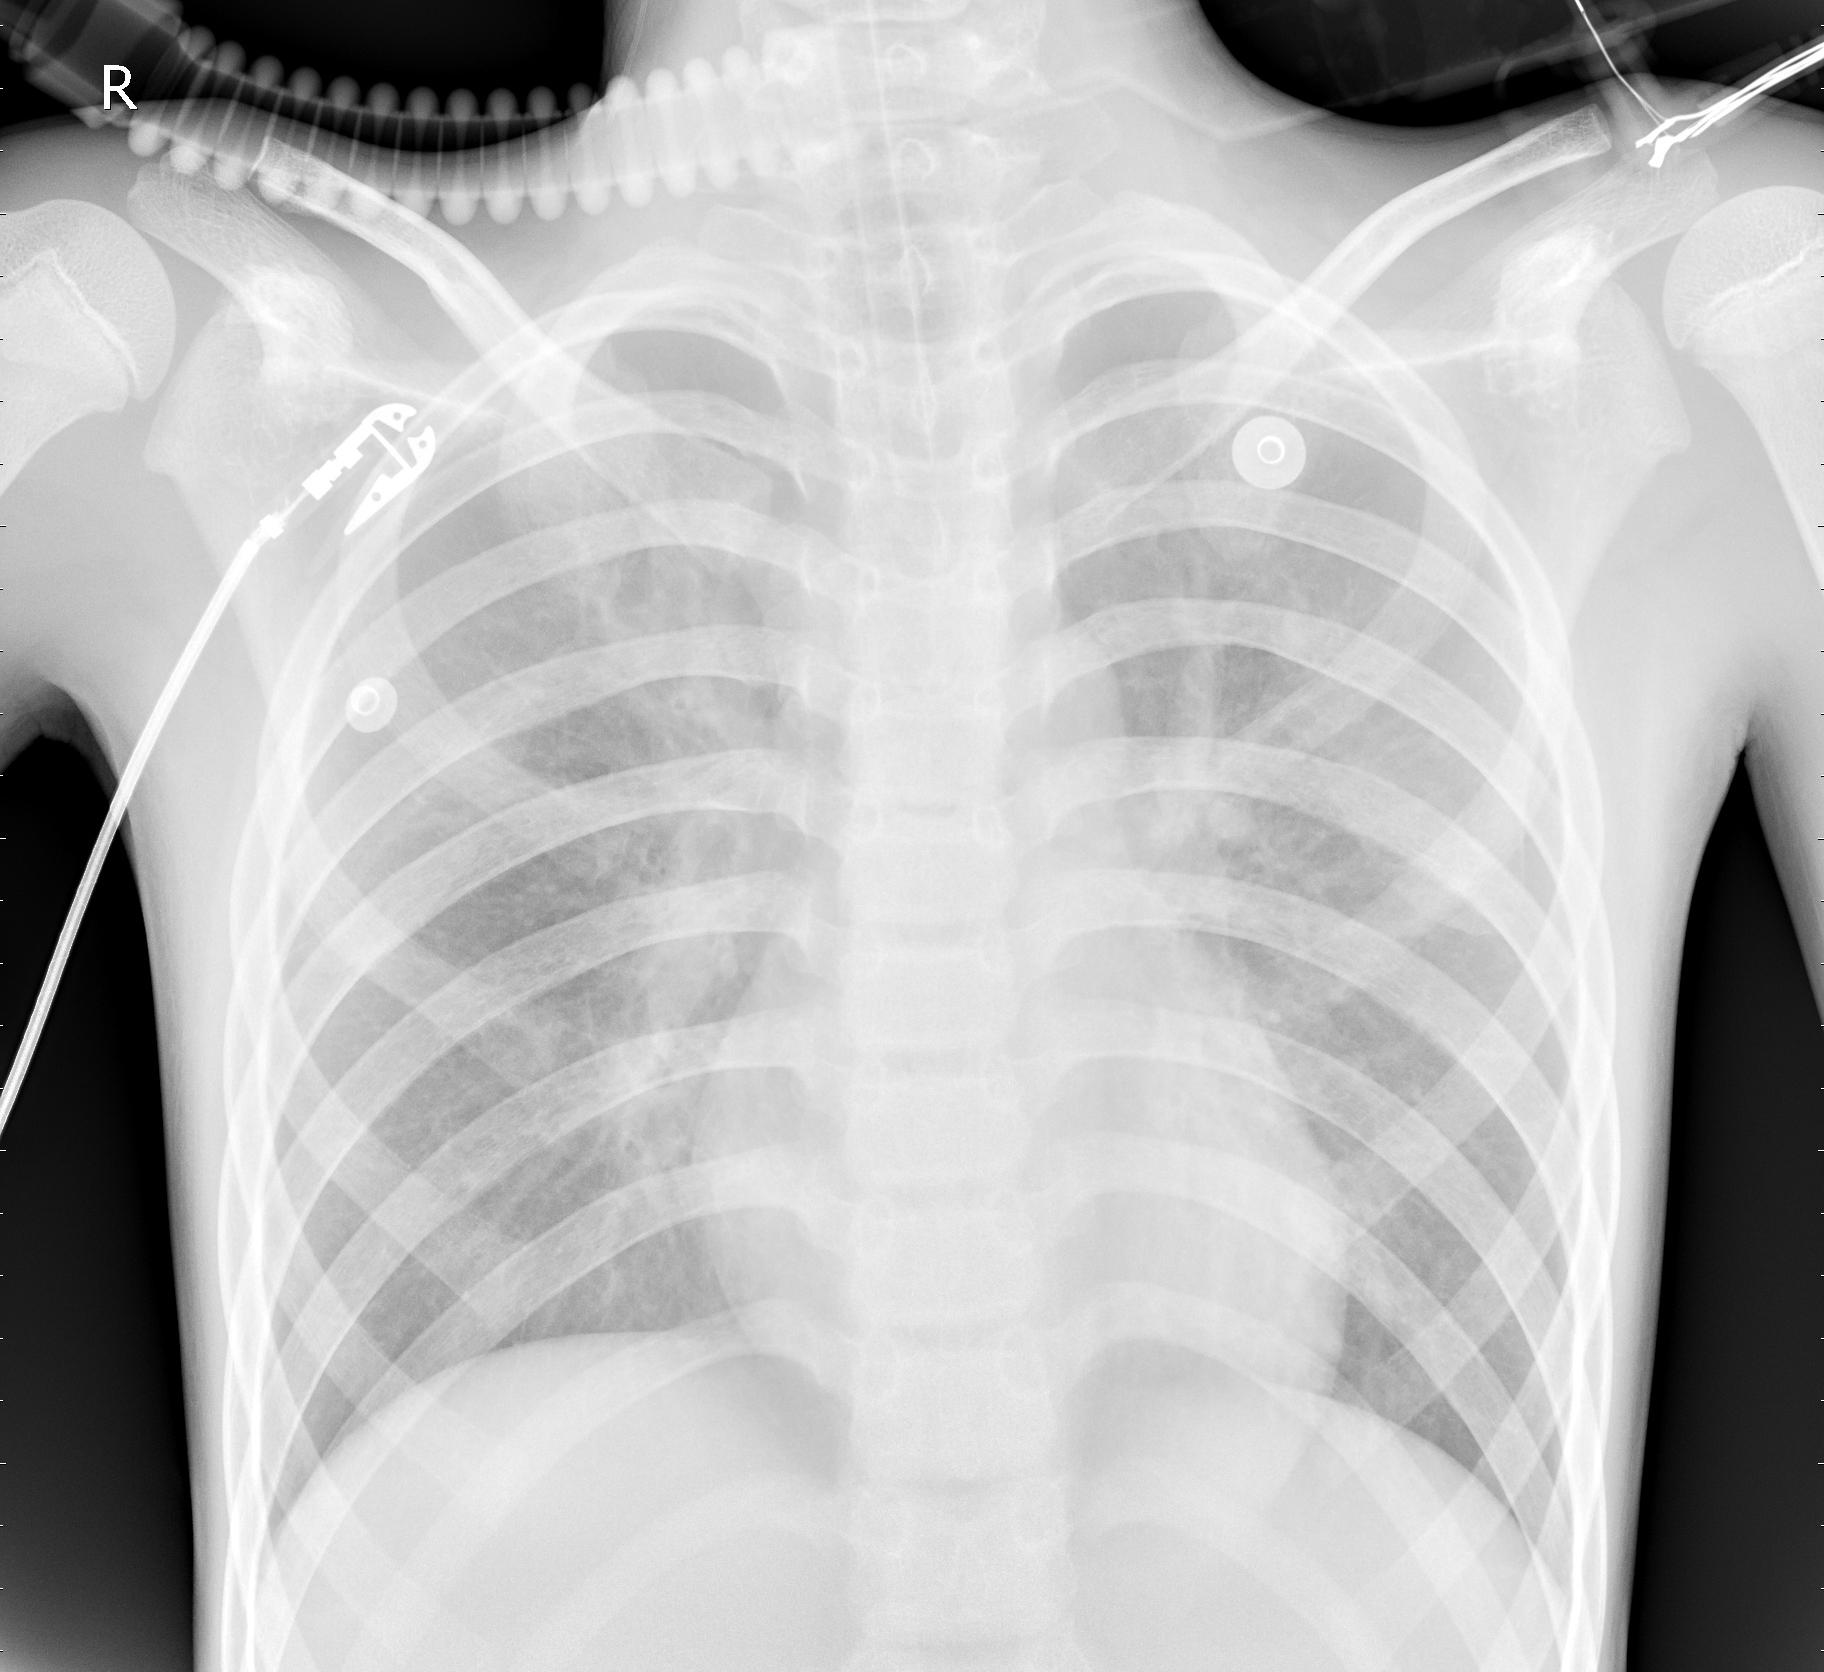
Diagnosis: PNEUMONIA